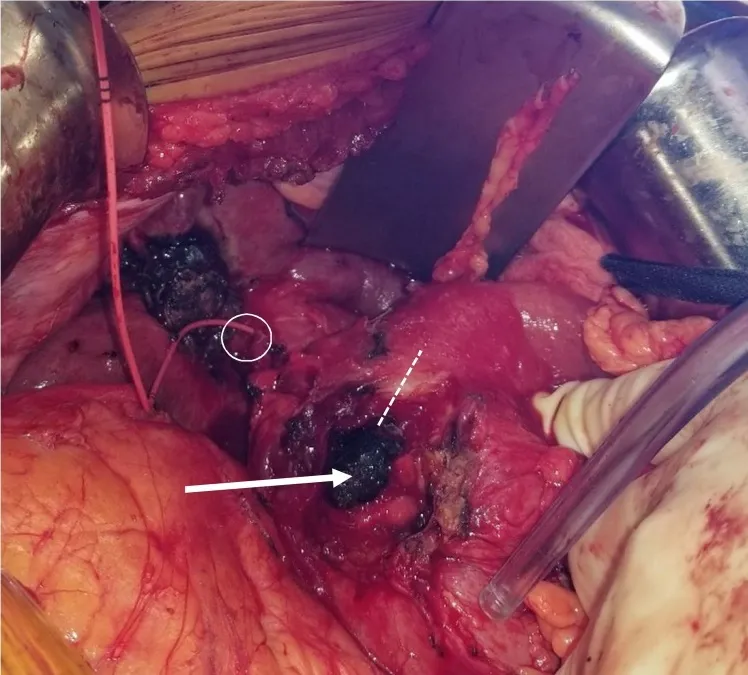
Intraoperative View and Gross Specimen - Exposure of impacted obstructing calculus (white arrow) in situ after fistula takedown. Pylorus (dashed line) incised to allow for stone extraction. Fogarty catheter placed through cystic (circle) duct stump into duodenum to enable identification of CBD and location of Ampula of Vater.
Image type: medical_photograph (other_medical_photograph)